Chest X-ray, PA view. Patient: 70 years old, sex M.
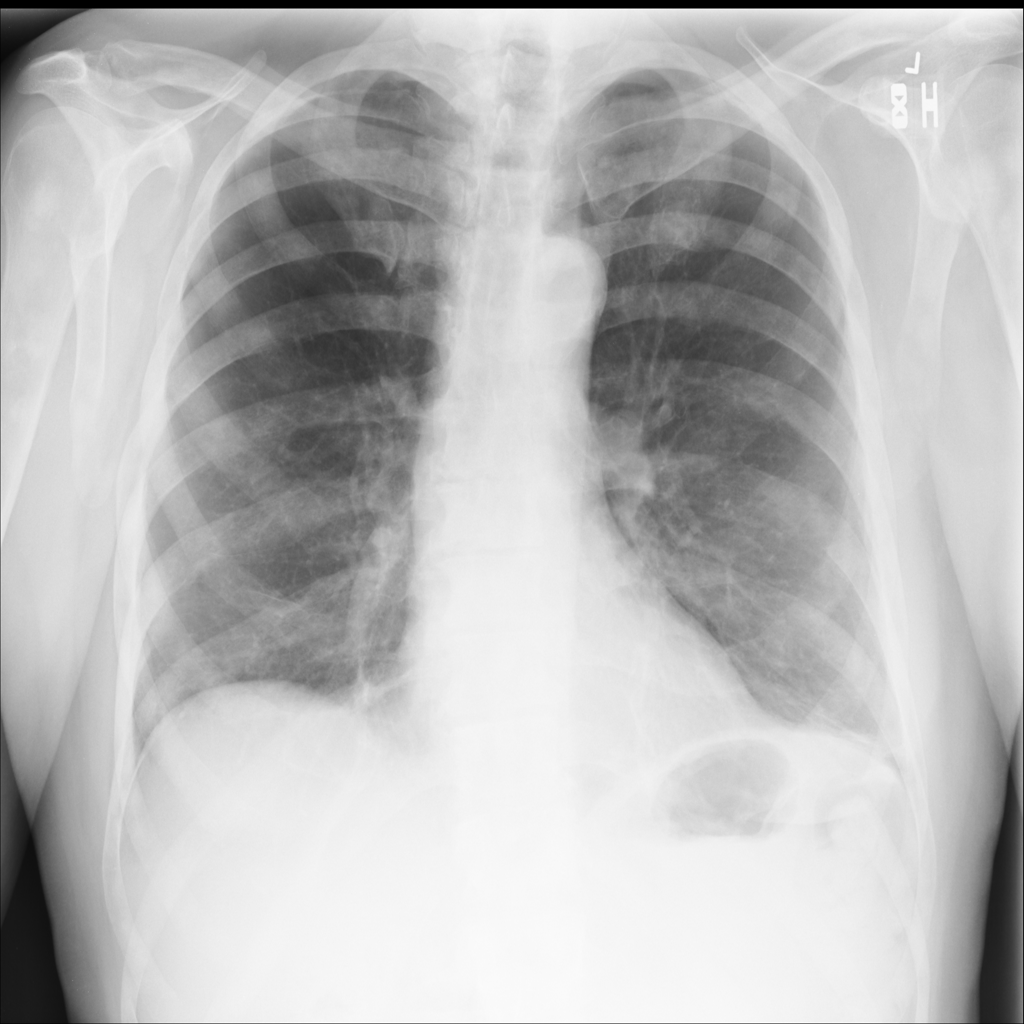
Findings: Atelectasis, Effusion